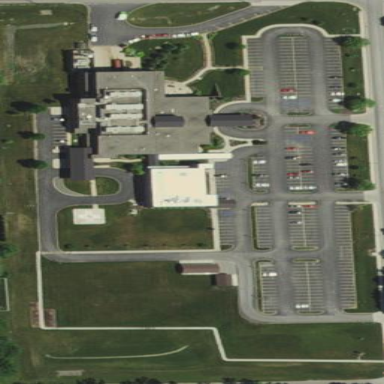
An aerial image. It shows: Healthcare facility identified as hospital.